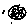
Label: moon